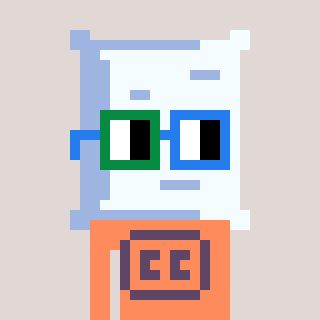
a pixel art character with square green and blue glasses, a pillow-shaped head and a peachy-colored body on a warm background